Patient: sex M, age 73
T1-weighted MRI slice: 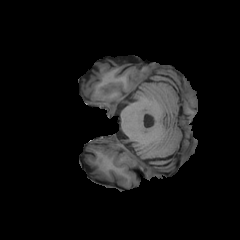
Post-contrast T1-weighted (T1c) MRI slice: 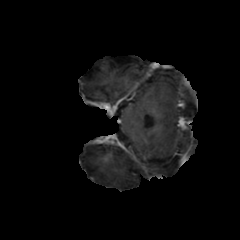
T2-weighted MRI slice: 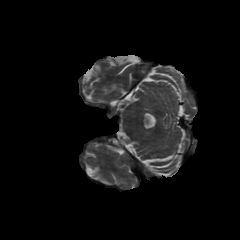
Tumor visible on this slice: no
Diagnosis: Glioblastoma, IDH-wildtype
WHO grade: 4